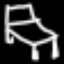
Label: bed